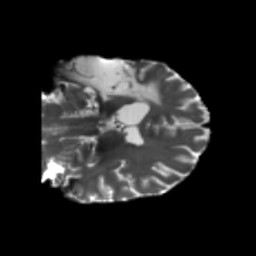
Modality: T2w
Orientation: coronal
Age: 43
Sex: male
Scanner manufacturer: siemens
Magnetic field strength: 3 T
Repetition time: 5.47 s
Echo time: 0.0854 s